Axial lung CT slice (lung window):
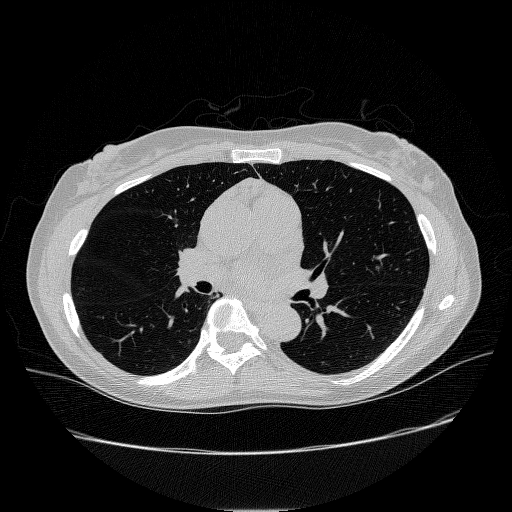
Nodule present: no